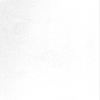
Label: dusty